Aerial crown-view tile of a tropical tree (Barro Colorado Island, Panama), acquired 20250818:
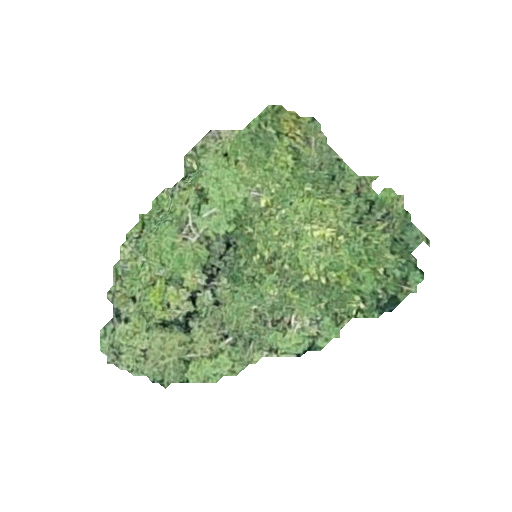
Species: Protium stevensonii
GBIF accepted scientific name: Tetragastris panamensis
Crown area: 83.431 m²